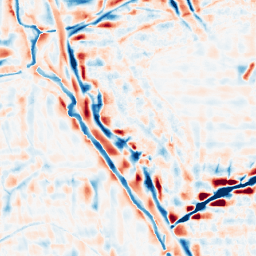
Category: wavelet
Decomposition family: wavelet_reverse_biorthogonal
Decomposition parameters: wavelet: rbio1.3
level: 4
Upsampling method: linear_exact
Upsampling parameters: scale: 8
Upsampling scale: 8